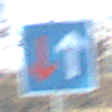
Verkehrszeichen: VorrangVorGegenverkehr
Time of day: MorningAfternoon
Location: Outdoor (Nature)
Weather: PartlyCloudy
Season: NotSpecified
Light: Natural